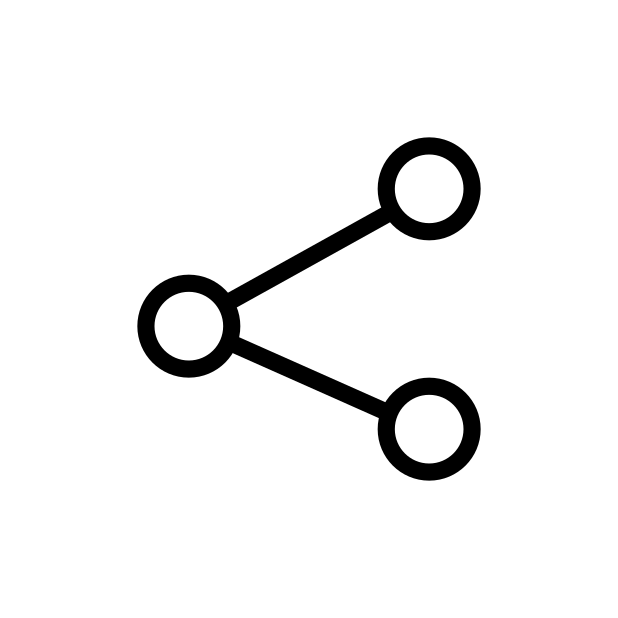
share